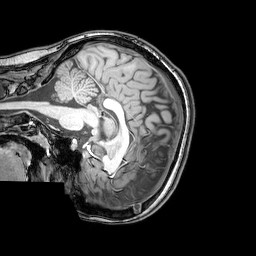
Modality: T1w
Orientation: sagittal
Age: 22
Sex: female
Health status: healthy
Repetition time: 0.081 s
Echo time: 0.037 s